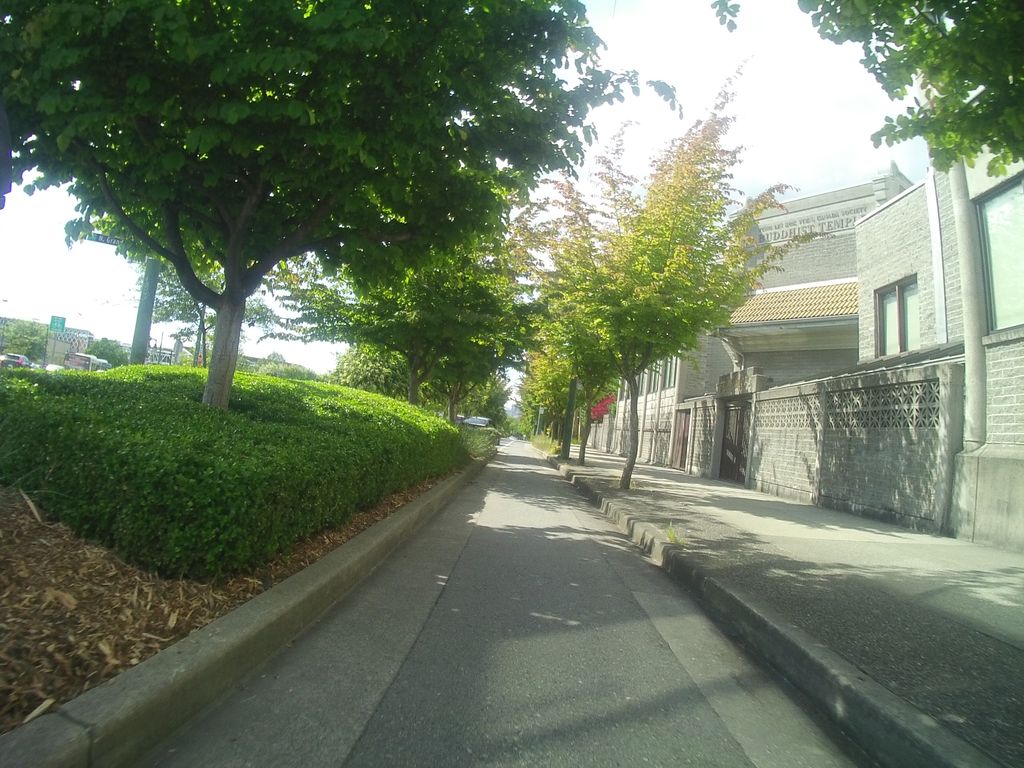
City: vancouver